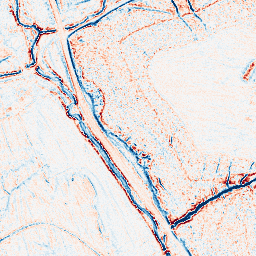
Category: edge_preserving
Decomposition family: anisotropic_diffusion
Decomposition parameters: iterations: 20
kappa: 10
gamma: 0.05
Upsampling method: regularized
Upsampling parameters: scale: 2
lambda_reg: 0.001
Upsampling scale: 2